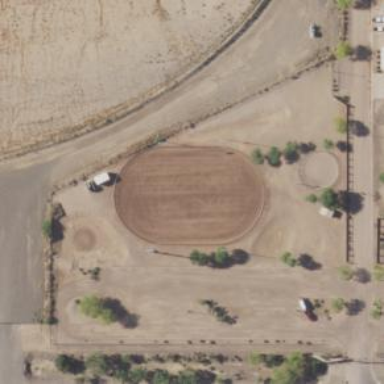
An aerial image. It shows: Equestrian pitch for leisure land use.